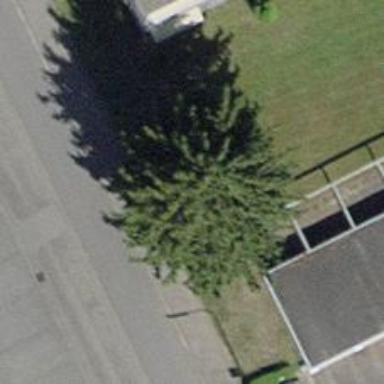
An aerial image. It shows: Single tag "natural: tree."